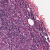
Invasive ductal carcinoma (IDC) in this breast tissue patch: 1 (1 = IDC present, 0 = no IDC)